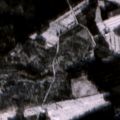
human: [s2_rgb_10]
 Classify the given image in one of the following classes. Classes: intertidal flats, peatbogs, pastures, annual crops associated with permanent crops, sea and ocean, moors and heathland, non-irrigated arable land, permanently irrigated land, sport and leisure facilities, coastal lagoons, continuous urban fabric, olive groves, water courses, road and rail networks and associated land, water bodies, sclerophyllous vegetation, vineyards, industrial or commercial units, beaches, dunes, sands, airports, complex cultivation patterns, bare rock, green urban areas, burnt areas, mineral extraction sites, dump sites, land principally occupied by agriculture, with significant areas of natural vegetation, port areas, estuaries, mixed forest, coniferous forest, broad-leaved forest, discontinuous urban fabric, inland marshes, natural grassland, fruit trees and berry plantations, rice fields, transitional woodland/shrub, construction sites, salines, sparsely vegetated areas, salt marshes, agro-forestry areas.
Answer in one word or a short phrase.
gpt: non-irrigated arable land, coniferous forest, mixed forest, transitional woodland/shrub